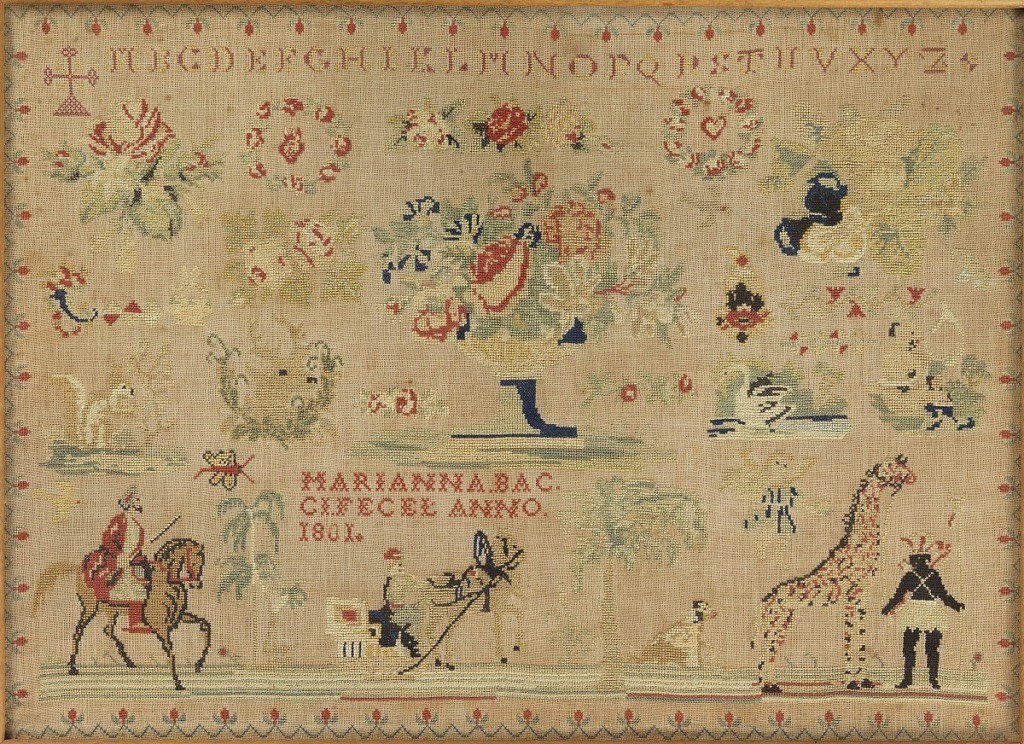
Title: Sampler
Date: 1801
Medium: linen, silk Technique: cross stitch embroidery
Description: Exotic spot motifs of giraffe, man on horseback, palm trees, animals, birds, flower urn, alphabet.